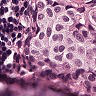
Metastatic tissue present: yes